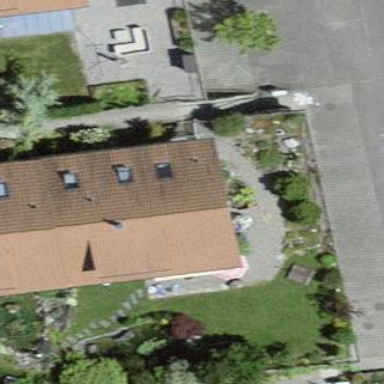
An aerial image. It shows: Residential building with gabled roof.